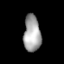
Tissue: lung
Cell type: Epithelial cells
Senescence score: 0.5662
Nuclear area (px): 610
Mean DAPI intensity: 164.502